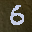
Label: 6